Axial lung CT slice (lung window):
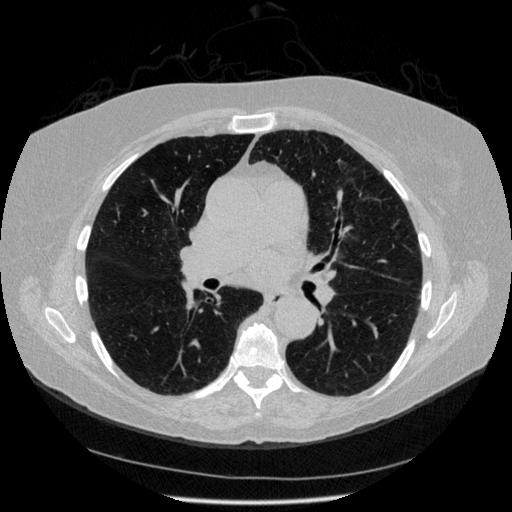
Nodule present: no